Interaction volume radius: 5 \u00c5
Interaction volume height: 10 \u00c5
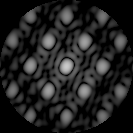
Disorder parameter: 0.1739